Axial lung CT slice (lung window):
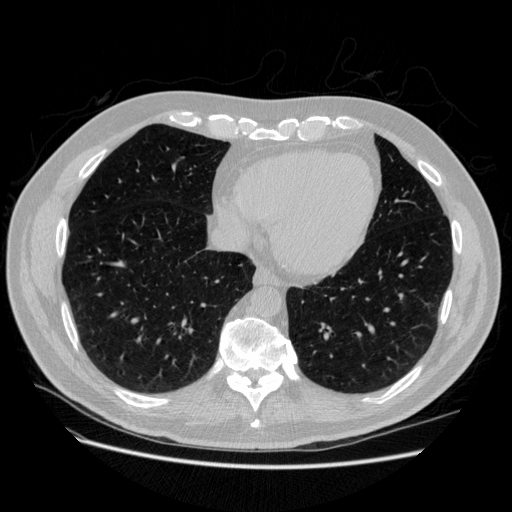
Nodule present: no